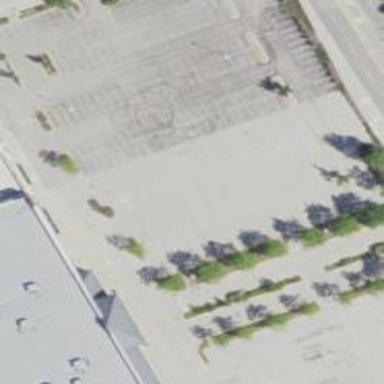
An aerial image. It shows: Parking space is available.